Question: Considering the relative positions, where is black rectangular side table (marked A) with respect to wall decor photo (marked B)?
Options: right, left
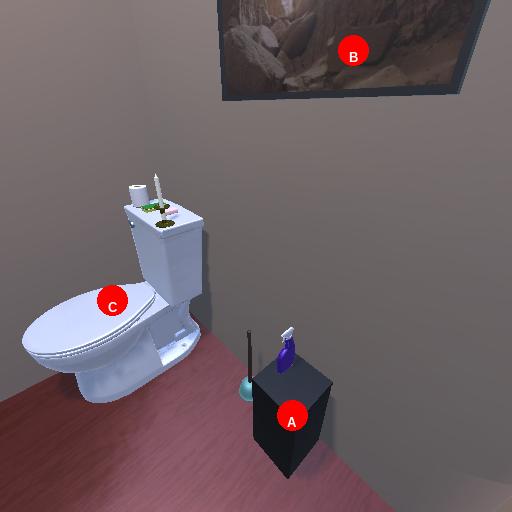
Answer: right